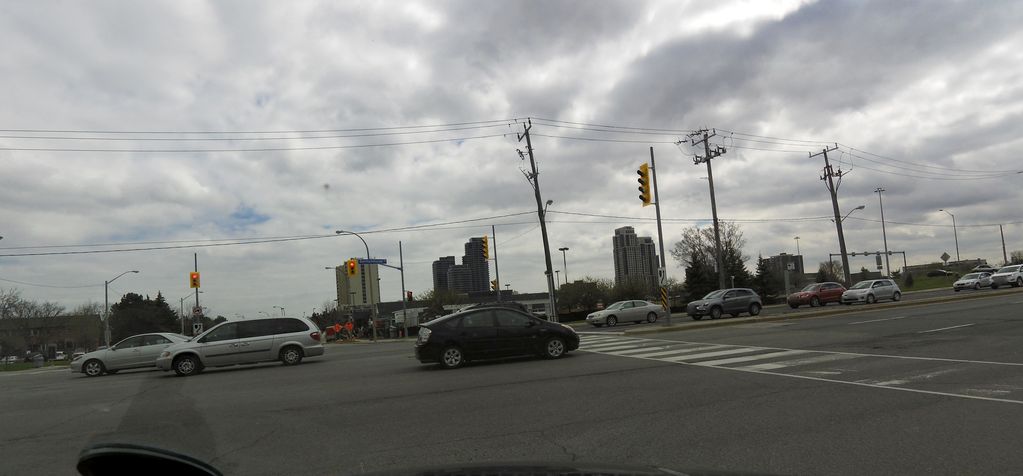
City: toronto